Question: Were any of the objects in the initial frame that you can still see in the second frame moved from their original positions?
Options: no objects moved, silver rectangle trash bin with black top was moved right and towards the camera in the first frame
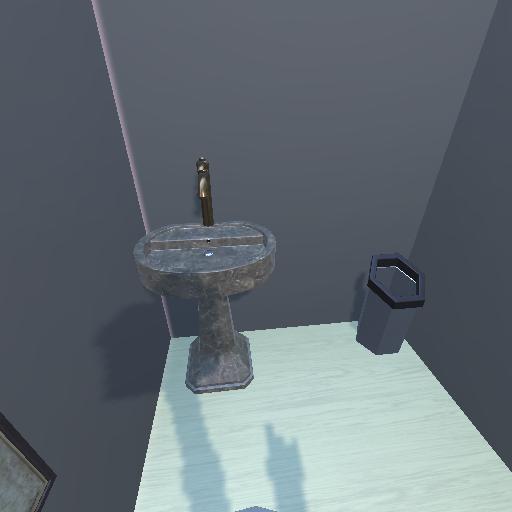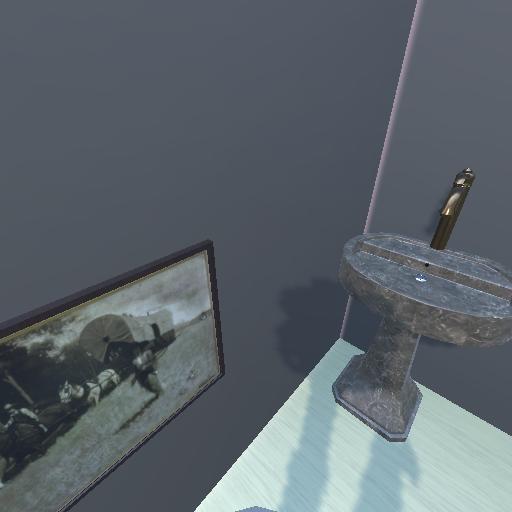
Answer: no objects moved